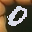
Label: 0